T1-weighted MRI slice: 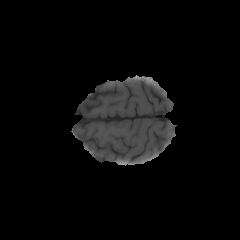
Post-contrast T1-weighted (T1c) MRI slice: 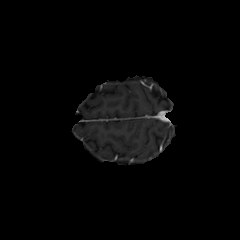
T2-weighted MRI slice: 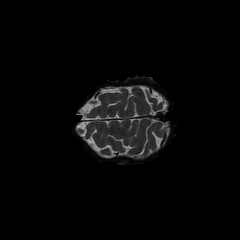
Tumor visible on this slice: no